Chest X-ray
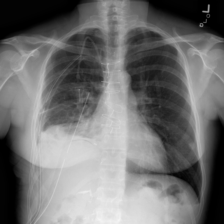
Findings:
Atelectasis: positive
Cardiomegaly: negative
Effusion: negative
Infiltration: negative
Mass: negative
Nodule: negative
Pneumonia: negative
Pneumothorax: positive
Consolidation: negative
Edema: negative
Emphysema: negative
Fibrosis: negative
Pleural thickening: negative
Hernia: negative